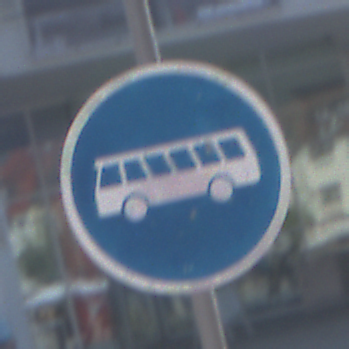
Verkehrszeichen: Busssonderstreifen
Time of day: MorningAfternoon
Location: Outdoor (Urban)
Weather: Clear
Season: NotSpecified
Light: Natural